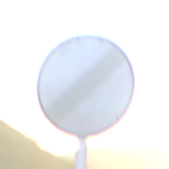
Verkehrszeichen: EndeSaemtlicherBegrenzungen
Umgebung: Outdoor, Nature
Tageszeit: SunriseSunset
Wetter: Clear
Licht: Natural
Jahreszeit: NotSpecified
Kontrast: HighContrast